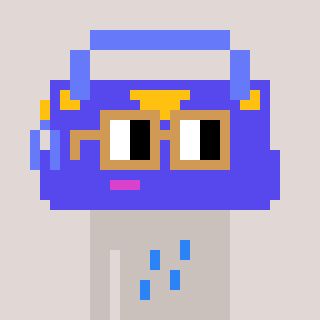
a pixel art character with square brown glasses, a bag-shaped head and a foggrey-colored body on a warm background